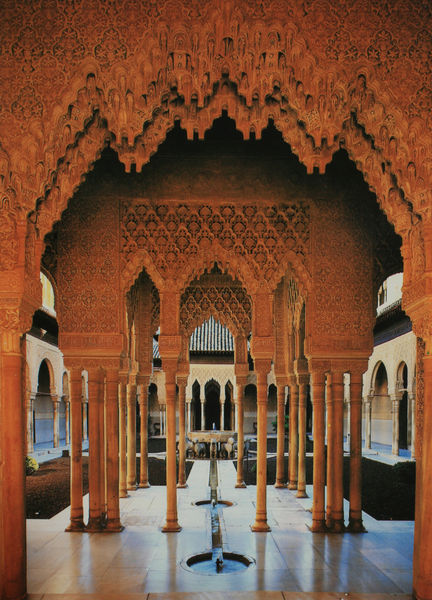
Titel: Löwenhof mit Brunnen und Wasserbahnen von Westen
Standort: Granada
Institution: Alhambra
Schlagwörter: blau, schatten, wasser, ocker, braun, elegant, grau, holz, licht, marmor, orange, raum, schmuck, säule, säulen, blick, rot, schloss, beige, ornament, architektur, stein, innenraum, bach, spiegelung, kanal, boden, haare, interieur, reich, brunnen, rund, garten, spanien, farbig, bogen, fassade, hof, verzierung, innenansicht, fein, tor, zierlich, foto, fotografie, photographie, bögen, fussboden, eingang, innenhof, durchblick, moschee, orient, orientalisch, palast, wasserlauf, zentralperspektive, becken, arkaden, kapitelle, schnitzerei, photo, verziert, ornamental, tore, zacken, arabisch, doppelsäulen, farbfoto, romanik, bachlauf, graben, baldachin, prunk, indien, islam, osmanisch, durchbrochen, aufnahme, schnitzen, rinne, mamor, kreuzgang, wasserspiel, maurisch, islamisch, indisch, mauren, verzeirt, farbfotografie, mosche, alhambra, taj mahal, granada, stalaktiten, löwenhof, bewässerung, architekrur, 1500, holz schnitzereei, waswser, muslimische architektur